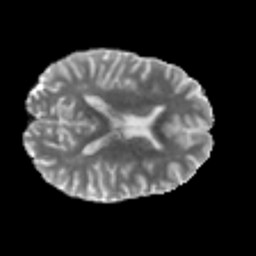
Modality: MD
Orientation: axial
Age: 33
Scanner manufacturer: philips
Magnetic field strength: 3 T
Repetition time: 8.6 s
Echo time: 0.127 s